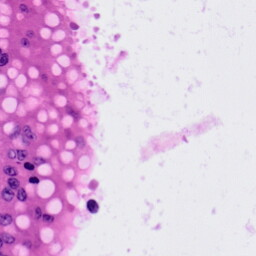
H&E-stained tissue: Colon